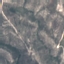
Land use / land cover: HerbaceousVegetation